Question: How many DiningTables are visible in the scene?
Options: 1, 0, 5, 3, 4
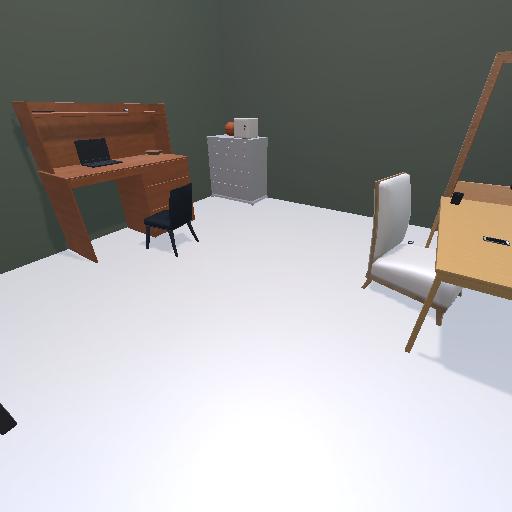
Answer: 1